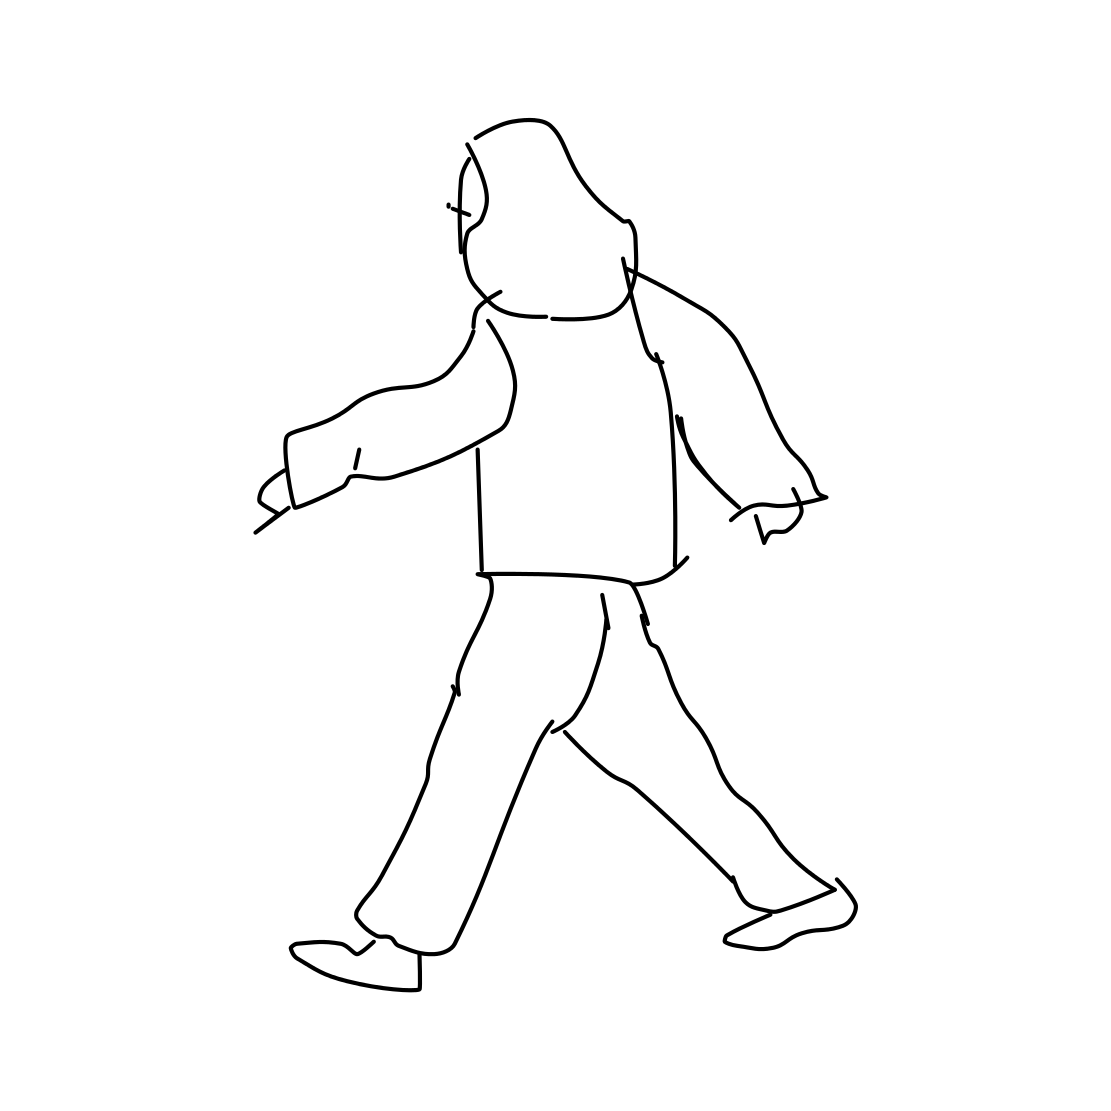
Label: person walking